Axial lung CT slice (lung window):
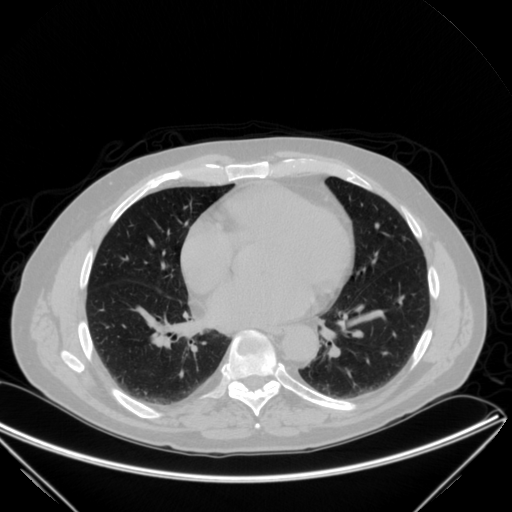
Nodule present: no